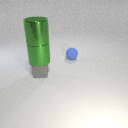
large green metal cylinder above small gray metal cube